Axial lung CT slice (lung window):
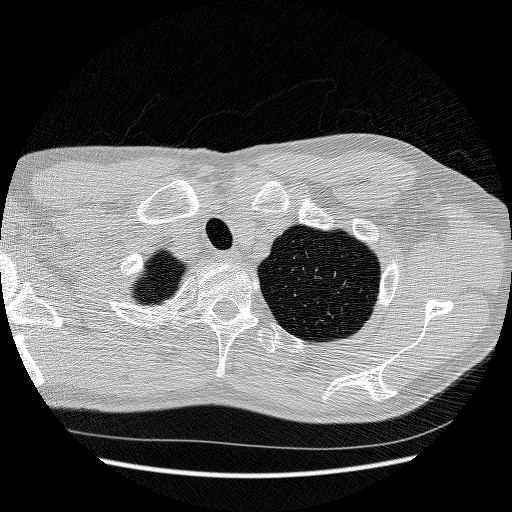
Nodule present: no